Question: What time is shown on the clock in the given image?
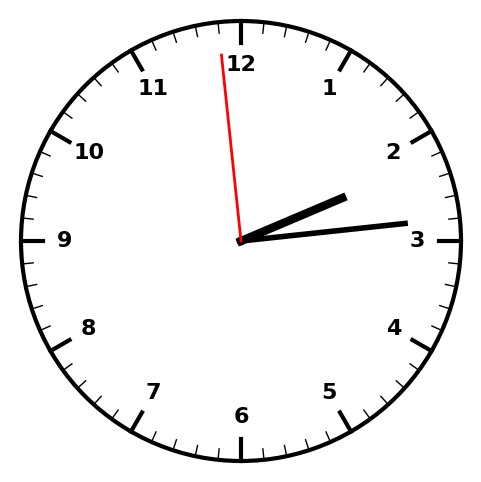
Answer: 02:13:59